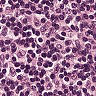
Metastatic tissue present: no